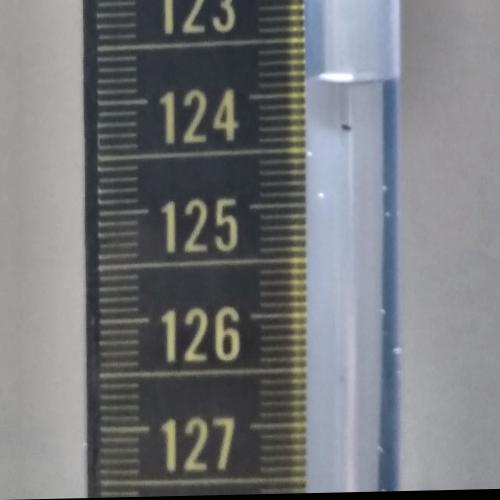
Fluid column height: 123.9 cm